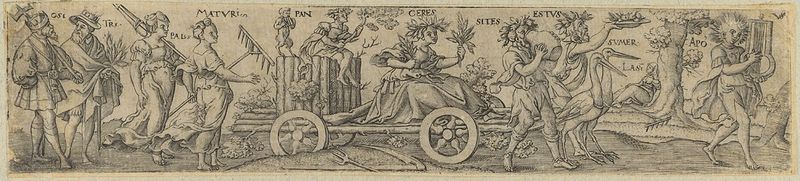
Titel: Triumphzug des Sommers aus der Folge von Allegorien der vier Jahreszeiten
Künstler: Virgil Solis
Standort: Hamburg
Institution: Museum für Kunst und Gewerbe Hamburg
Schlagwörter: vogel, menschen, geschichte, vögel, pflanzen, krone, renaissance, sommer, papier, grafik, graphik, wagen, fotografie, photographie, druck, druckgraphik, druckgrafik, stich, götter, pan, apoll, lyra, kupferstich, triumphzug, festzug, sense, apollo, apollon, faune, rechen, jahreszeiten, einzug, dreizack, satyrn, gerippt, reproduktionen, ceres, silene, phoebus, druckerzeugnisse, ornamentstich, vorlageblätter, entrée solennelle, joyeuse entrée, gartengeräte